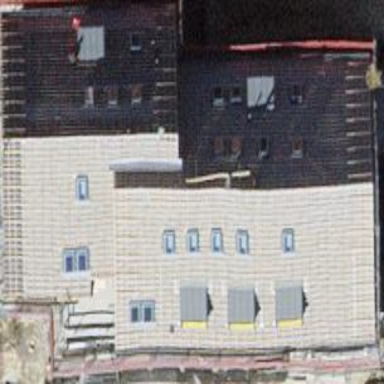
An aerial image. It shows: Apartments with roofs oriented along certain direction.